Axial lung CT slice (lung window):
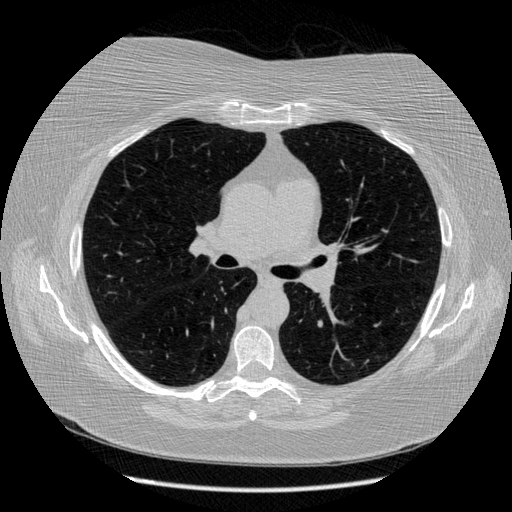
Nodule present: no